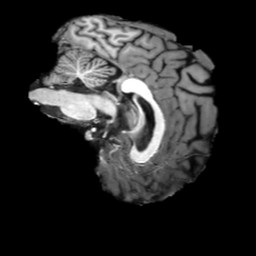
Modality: T1w
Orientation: sagittal
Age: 31
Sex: male
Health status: ill